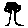
Label: tree